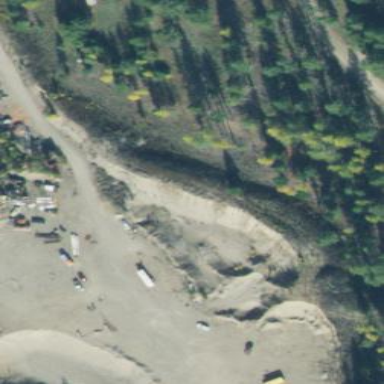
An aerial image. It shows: Quarry area rich in gravel resources.